Interaction volume radius: 5 \u00c5
Interaction volume height: 15 \u00c5
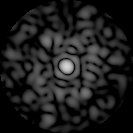
Disorder parameter: 0.8051